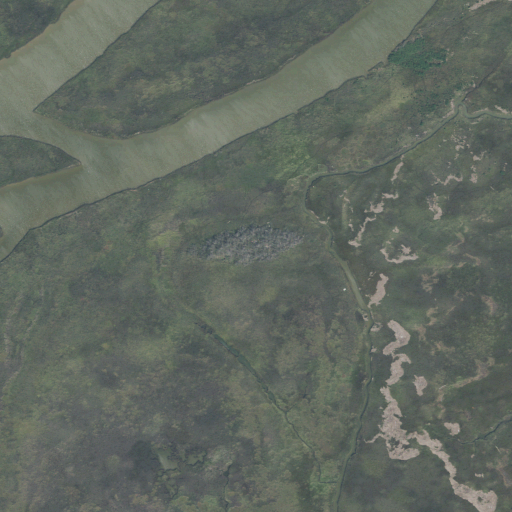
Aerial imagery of island in Texas named Greek Island containing herbaceous wetlands and open water